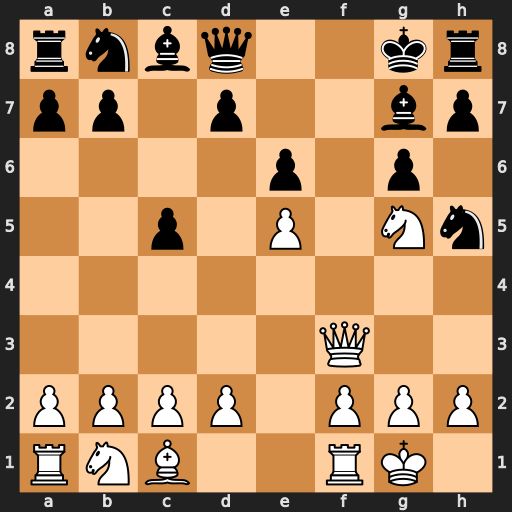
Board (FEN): rnbq2kr/pp1p2bp/4p1p1/2p1P1Nn/8/5Q2/PPPP1PPP/RNB2RK1
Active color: w
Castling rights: -
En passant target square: -
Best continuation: Qf7#